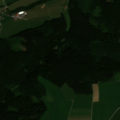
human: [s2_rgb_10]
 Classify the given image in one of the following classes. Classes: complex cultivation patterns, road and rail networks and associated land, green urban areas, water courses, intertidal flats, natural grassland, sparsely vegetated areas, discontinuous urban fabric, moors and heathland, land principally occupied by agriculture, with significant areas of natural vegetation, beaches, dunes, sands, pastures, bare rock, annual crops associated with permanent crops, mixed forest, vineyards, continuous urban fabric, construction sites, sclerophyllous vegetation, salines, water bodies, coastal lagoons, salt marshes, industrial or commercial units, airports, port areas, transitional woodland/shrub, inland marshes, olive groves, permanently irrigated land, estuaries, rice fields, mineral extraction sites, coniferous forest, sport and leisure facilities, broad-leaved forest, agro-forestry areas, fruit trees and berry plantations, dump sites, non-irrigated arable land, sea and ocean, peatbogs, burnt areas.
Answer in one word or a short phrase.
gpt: pastures, complex cultivation patterns, coniferous forest